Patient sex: M
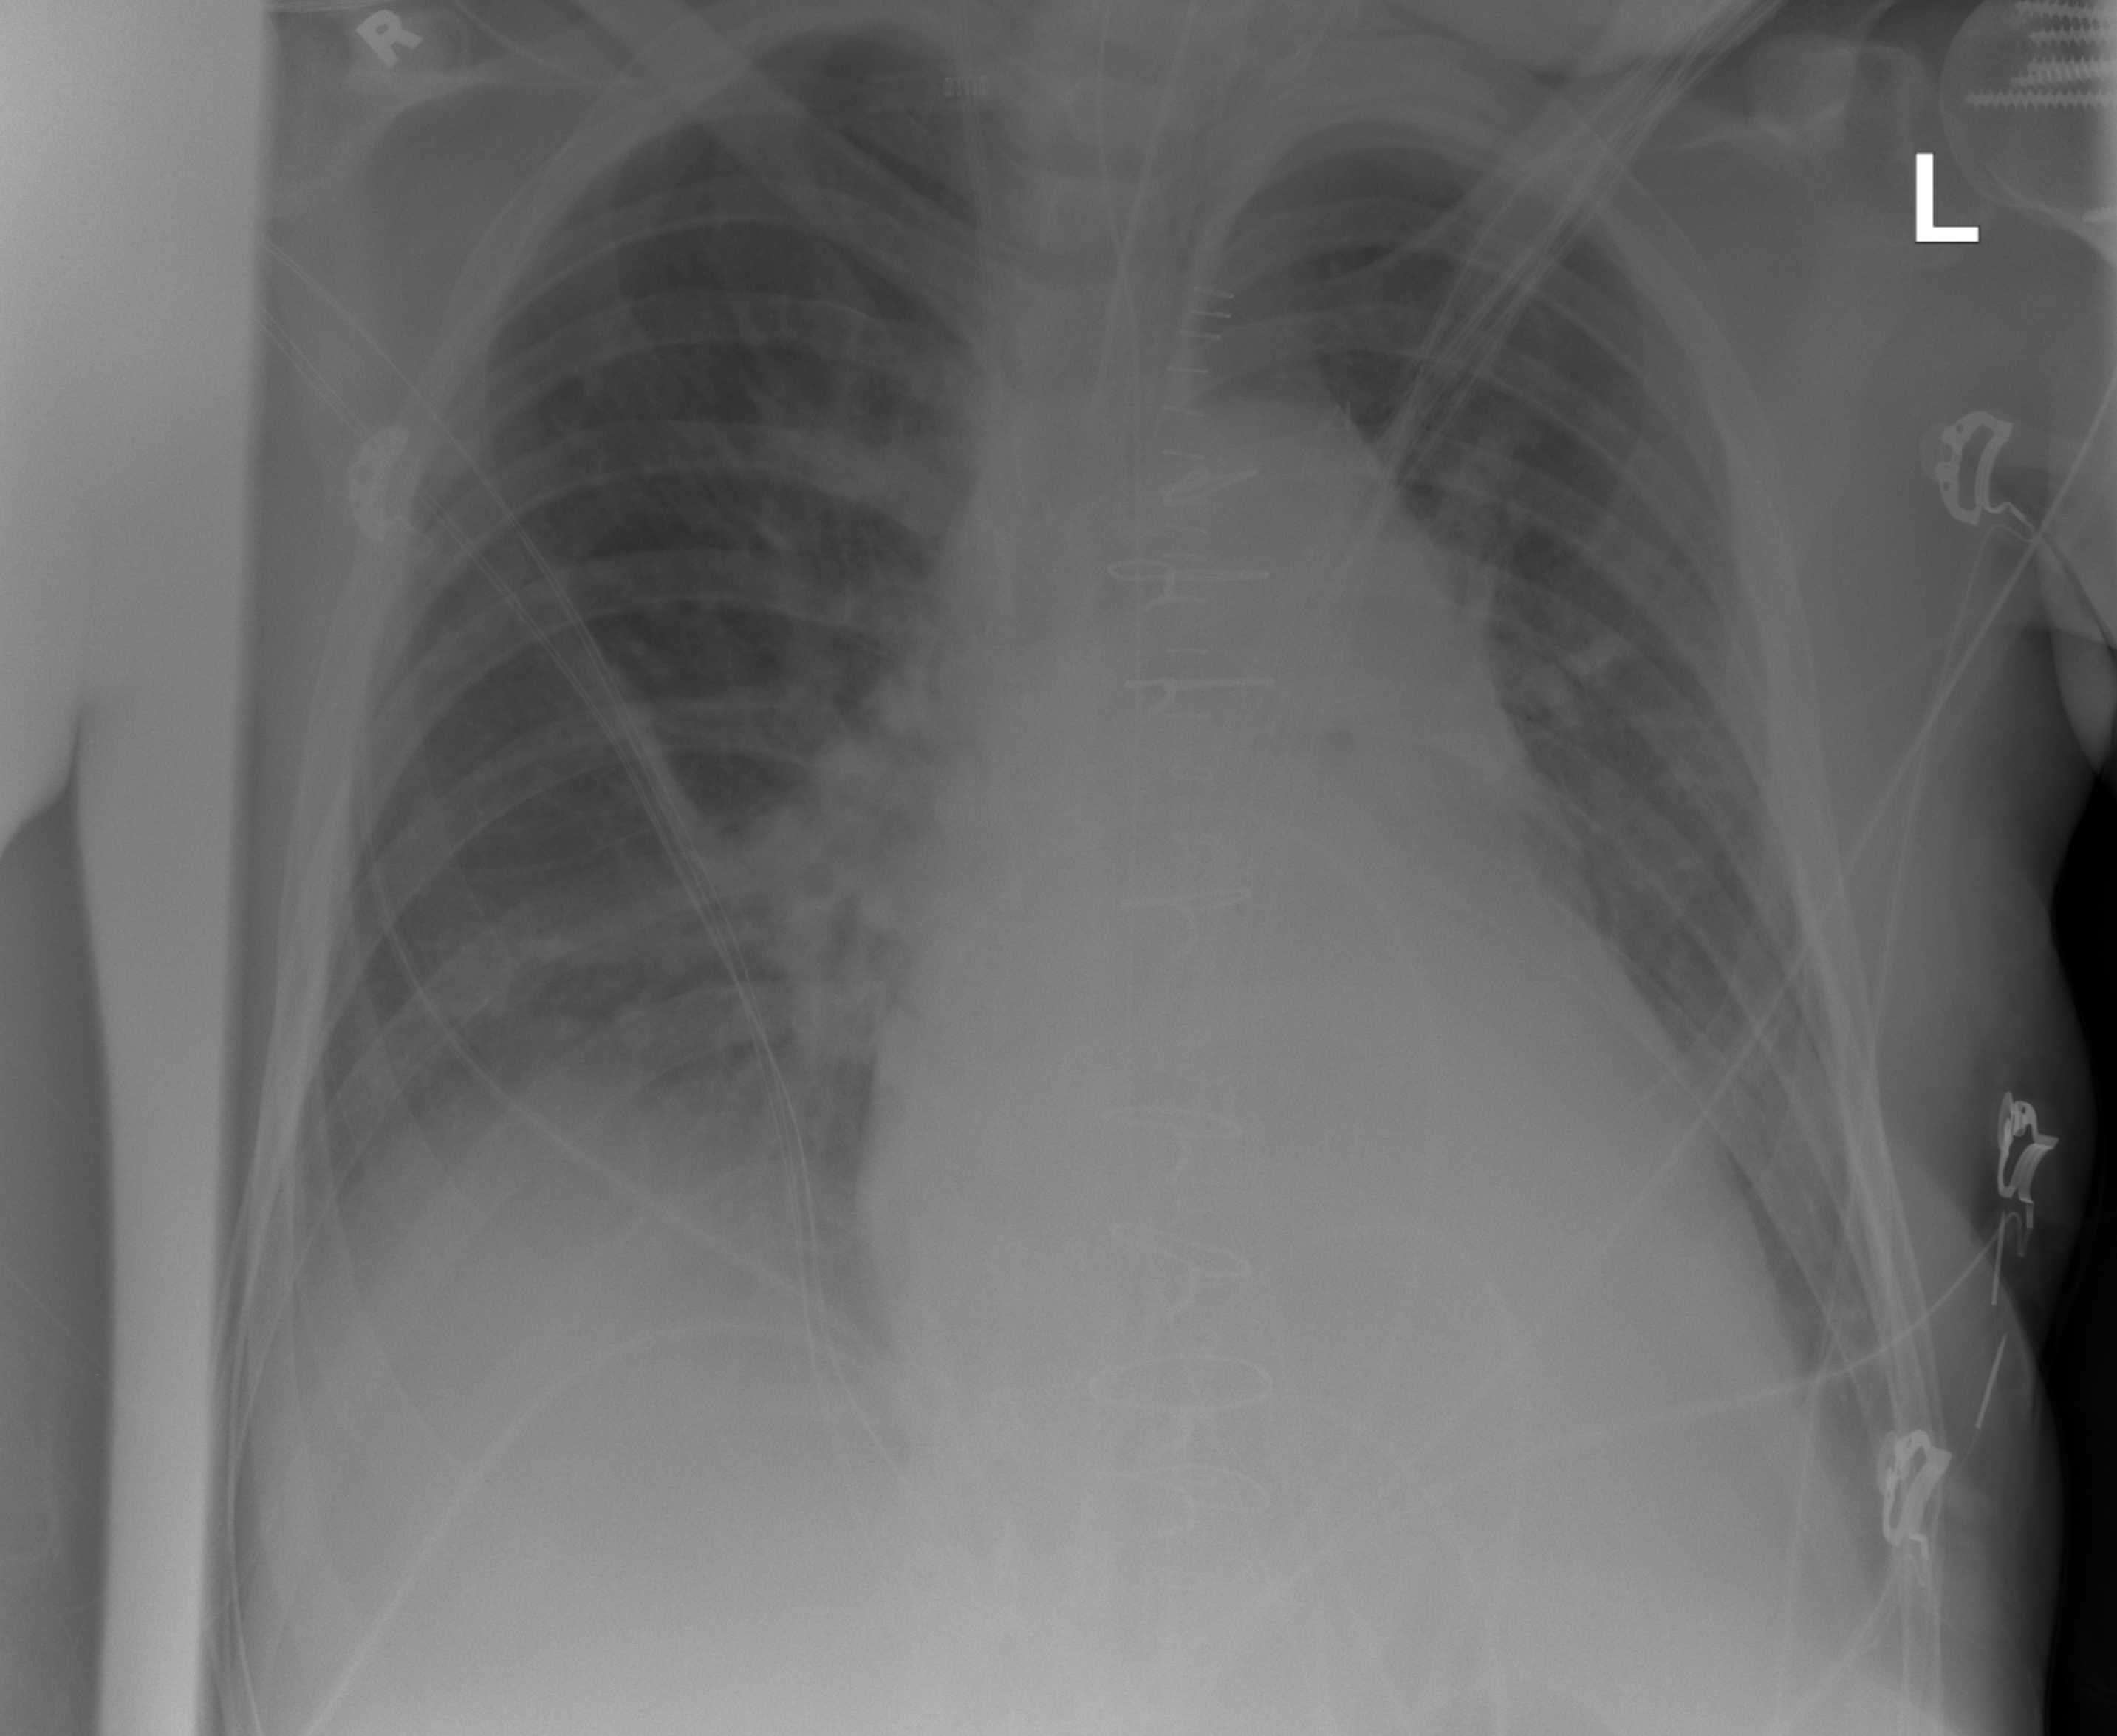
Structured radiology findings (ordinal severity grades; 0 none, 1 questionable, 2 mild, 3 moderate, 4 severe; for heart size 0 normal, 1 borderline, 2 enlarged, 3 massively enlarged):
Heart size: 2
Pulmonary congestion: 2
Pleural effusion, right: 2
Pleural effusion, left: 2
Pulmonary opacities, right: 0
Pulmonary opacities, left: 0
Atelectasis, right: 2
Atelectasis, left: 2